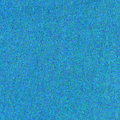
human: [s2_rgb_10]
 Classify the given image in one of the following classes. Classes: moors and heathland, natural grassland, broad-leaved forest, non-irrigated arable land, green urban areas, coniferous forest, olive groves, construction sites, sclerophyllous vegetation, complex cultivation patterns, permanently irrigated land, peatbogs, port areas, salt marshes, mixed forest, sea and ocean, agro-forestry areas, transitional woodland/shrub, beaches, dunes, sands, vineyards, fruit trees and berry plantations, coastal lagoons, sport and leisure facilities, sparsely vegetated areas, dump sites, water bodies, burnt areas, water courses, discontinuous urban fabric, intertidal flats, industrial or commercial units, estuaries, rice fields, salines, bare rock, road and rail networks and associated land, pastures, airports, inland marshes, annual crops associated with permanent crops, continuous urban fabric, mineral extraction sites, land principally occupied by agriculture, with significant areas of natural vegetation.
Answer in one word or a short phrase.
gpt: sea and ocean